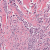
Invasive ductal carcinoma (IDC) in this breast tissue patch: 1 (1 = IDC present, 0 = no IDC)